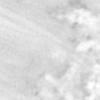
Label: no_change